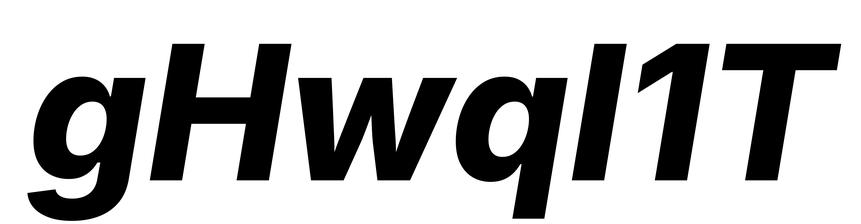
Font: Inter-Italic_ExtraBold_Italic